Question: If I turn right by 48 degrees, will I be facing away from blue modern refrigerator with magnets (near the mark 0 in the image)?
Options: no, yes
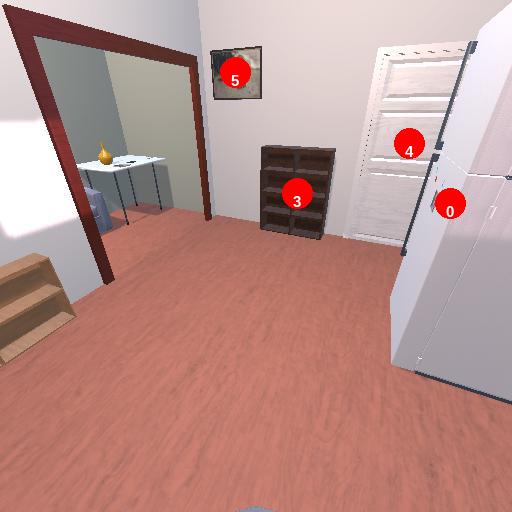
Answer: no